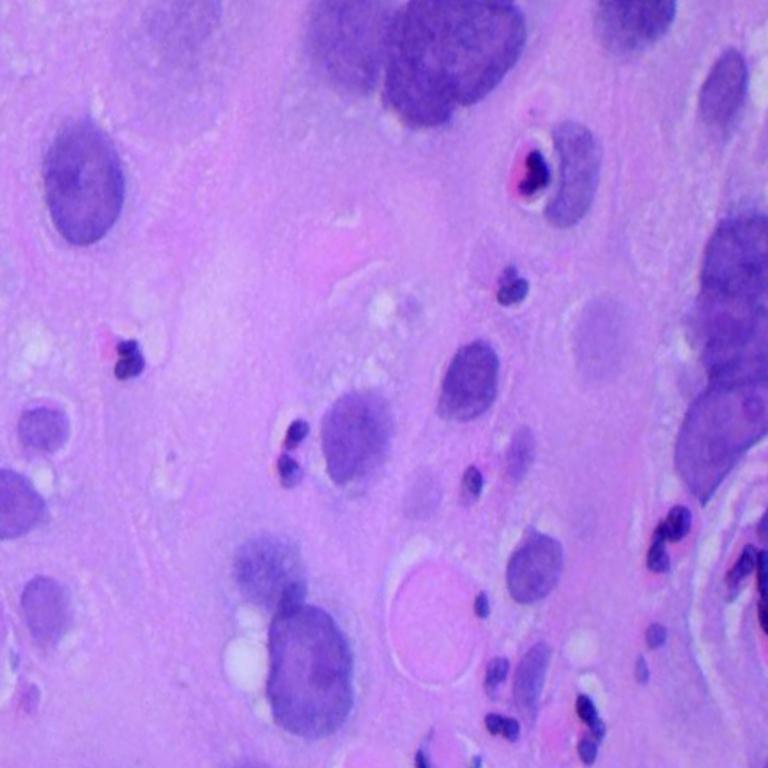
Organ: lung
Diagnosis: squamous carcinomas